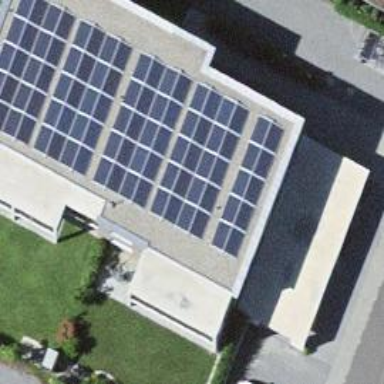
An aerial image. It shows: Solar power generator.